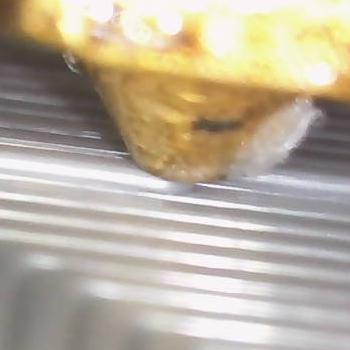
Flow rate: 144%